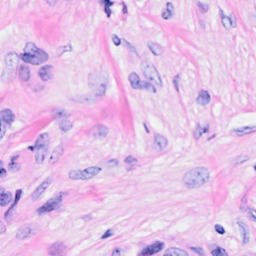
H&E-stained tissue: Breast